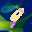
Label: 9